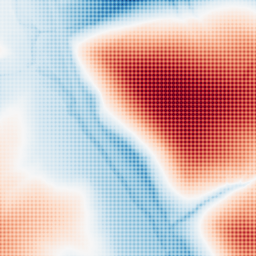
Category: trend_removal
Decomposition family: polynomial_high
Decomposition parameters: degree: 6
Upsampling method: sinc_hamming
Upsampling parameters: scale: 8
kernel_size: 8
Upsampling scale: 8